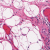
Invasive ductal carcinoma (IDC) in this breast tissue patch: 0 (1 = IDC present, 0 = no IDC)